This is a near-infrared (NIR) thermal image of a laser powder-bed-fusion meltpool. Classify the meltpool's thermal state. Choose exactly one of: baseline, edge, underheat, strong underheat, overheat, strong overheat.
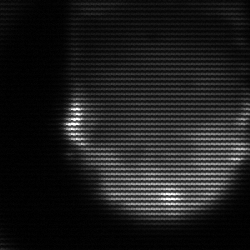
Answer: edge